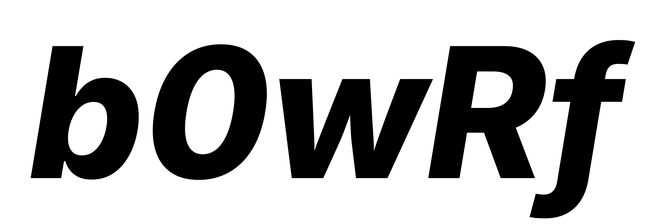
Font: Inter-Italic_ExtraBold_Italic